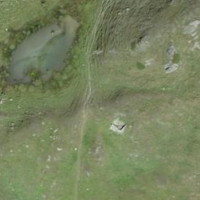
EUNIS habitat code: 26
Species observed at this site:
Silene acaulis